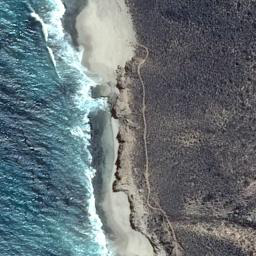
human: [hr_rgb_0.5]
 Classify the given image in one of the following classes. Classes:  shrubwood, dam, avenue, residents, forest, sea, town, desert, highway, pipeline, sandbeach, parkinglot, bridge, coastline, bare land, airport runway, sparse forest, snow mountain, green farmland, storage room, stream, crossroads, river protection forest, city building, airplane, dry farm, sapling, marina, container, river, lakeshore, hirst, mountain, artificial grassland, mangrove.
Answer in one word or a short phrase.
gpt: coastline